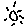
Label: sun